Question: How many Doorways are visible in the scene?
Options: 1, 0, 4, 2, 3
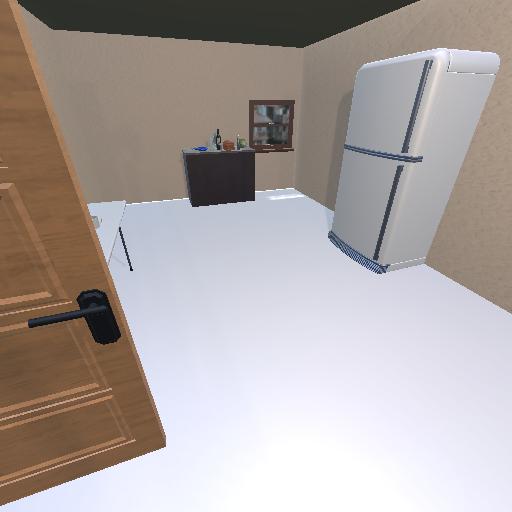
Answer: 1